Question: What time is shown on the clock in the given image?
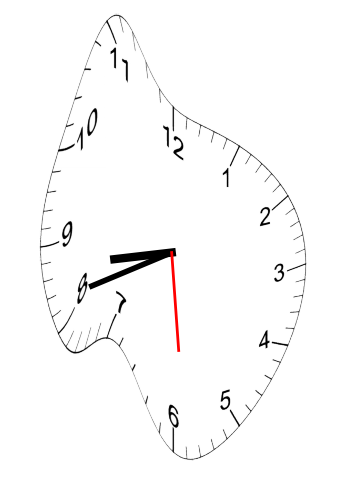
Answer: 08:41:29